Question: I'm using "<URL>" to add content dinamically.
In every post I have a Like button but it doesn't work for content added via "infinite scrolling"

HTML (erb)
'''
<% current_user.likes?(post) ? like_icon_name = "icon-thumbs-up" : like_icon_name = "icon-thumbs-up-alt" %>
<%=link_to "", url_for(controller: "like", action:"toggle", resource_name: post.class.to_s, resource_id: post.id), class:"like #{like_icon_name}", remote: true%>
'''
HTML (generated)
'''
<a class="like icon-thumbs-up-alt" data-remote="true" href="/it/like/toggle?resource_id=1&amp;resource_name=Photo"></a>
'''
'''
$(document).on("ready page:load", function() {
$("a[data-remote].like").on("ajax:success", function(e, data, status, xhr){
if(xhr.responseText){
$(e.target).toggleClass("icon-thumbs-up-alt icon-thumbs-up");
}else{
console.log(xhr);
}
});
});
'''
'''
// usage:
// $(elem).infinitescroll(options,[callback]);
// infinitescroll() is called on the element that surrounds
// the items you will be loading more of
$(document).on('ready page:load', function() {
$('#posts').infinitescroll({
navSelector : "nav.pagination",
// selector for the paged navigation (it will be hidden)
nextSelector : "nav.pagination .next a:first",
// selector for the NEXT link (to page 2)
itemSelector : "#posts div.post",
// selector for all items you'll retrieve
debug : false,
// enable debug messaging ( to console.log )
}, function(arrayOfNewElems){
$(document).trigger('scrolled');
// optional callback when new content is successfully loaded in.
// keyword 'this' will refer to the new DOM content that was just added.
// as of 1.5, 'this' matches the element you called the plugin on (e.g. #content)
// all the new elements that were found are passed in as an array
});
});
'''
page:load is for "<URL>"
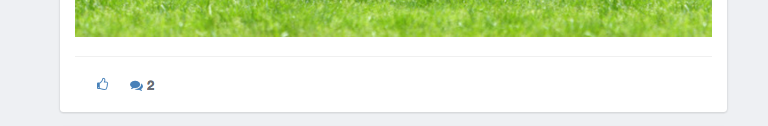
Answer: The problem was that your evant handler was () bound to an element into the page.
> Event handlers are bound only to the currently selected elements; they
must exist on the page at the time your code makes the call to .on(). <URL>
You have to use delegated events to attach your event handler. Done here by providing a selector in the call to on(), bound to an element 'that is guaranteed to be present at the time the delegated event handler is attached (e.g. the document element)':
'''
$(document).on("ajax:success", "a[data-remote].like", function(...){
...
});
'''